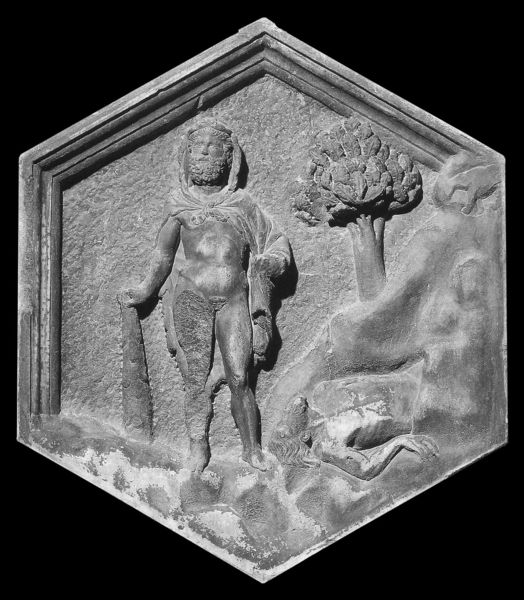
Titel: Reliefs vom Campanile des Domes in Florenz
Künstler: Andrea Pisano
Institution: Florenz, Museo dell’Opera del Duomo
Schlagwörter: baum, berg, felsen, hand, held, kampf, kopf, mann, nackt, umhang, frau, grau, schal, tuch, bart, arm, leiche, mord, rahmen, stein, tod, toter, mantel, höhle, krone, skulptur, fell, relief, fels, foto, adam, kreuz, sieg, skelett, leichnam, griechisch, griechenland, pferdekopf, meerjungfrau, gottheit, herkules, keule, erschlagen, sieger, sechseck, münze, kain, löwenfell, steintafel, tötung, mentel, abel, wabe, sechsec, haarkanz